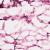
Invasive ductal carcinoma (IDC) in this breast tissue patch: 0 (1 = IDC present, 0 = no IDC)